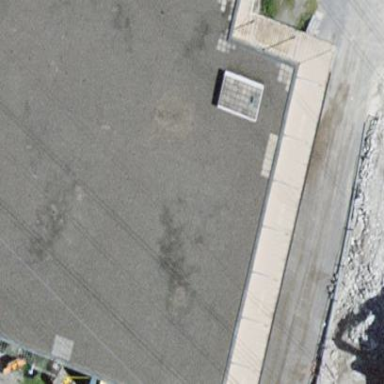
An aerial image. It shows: View of roof of building.